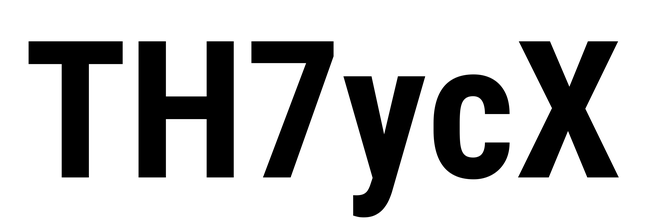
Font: Roboto_Condensed_Bold